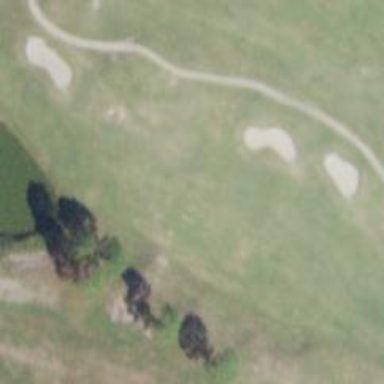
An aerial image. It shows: Golf hole.